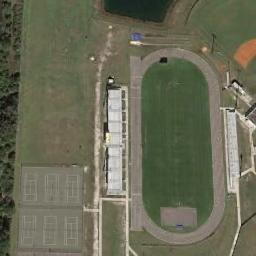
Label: ground_track_field